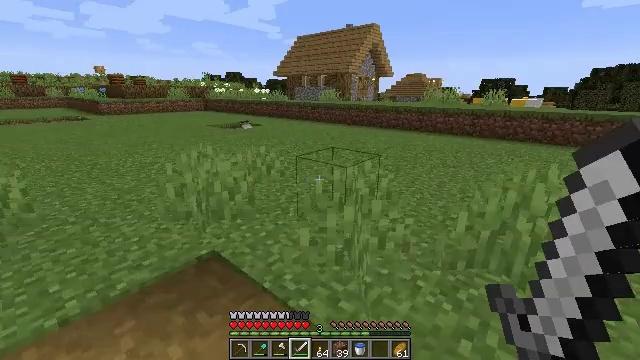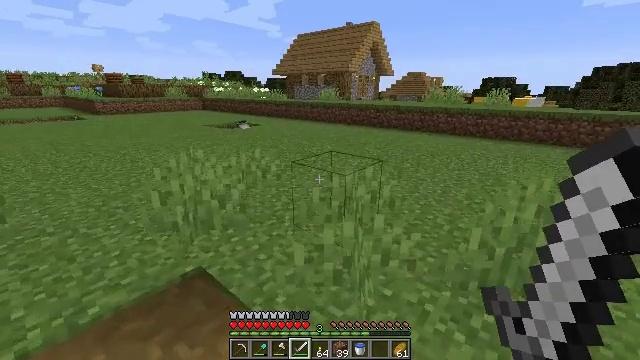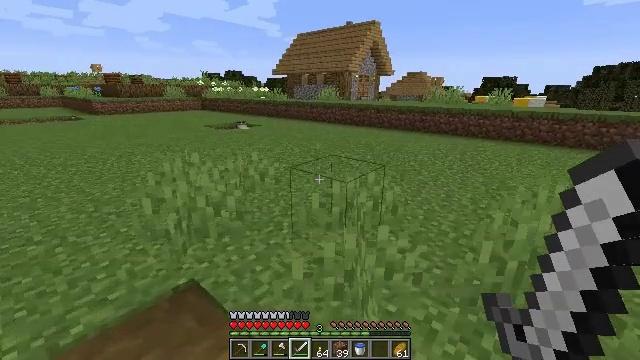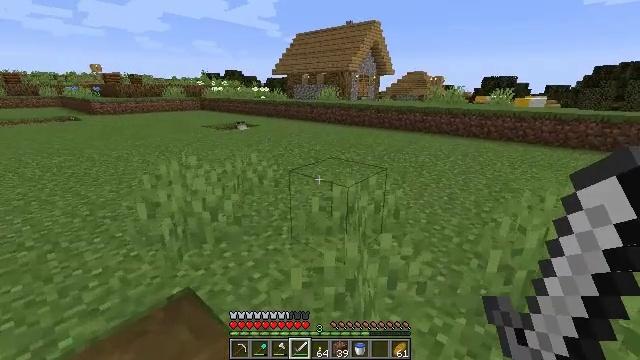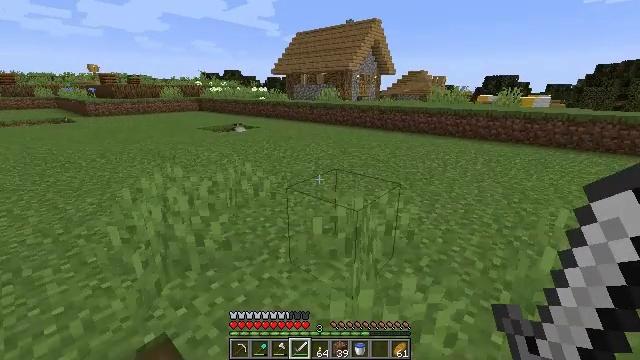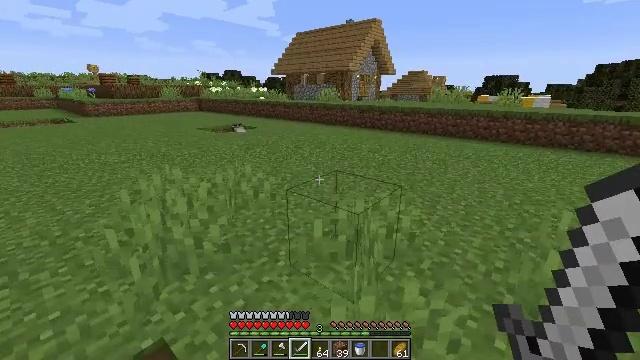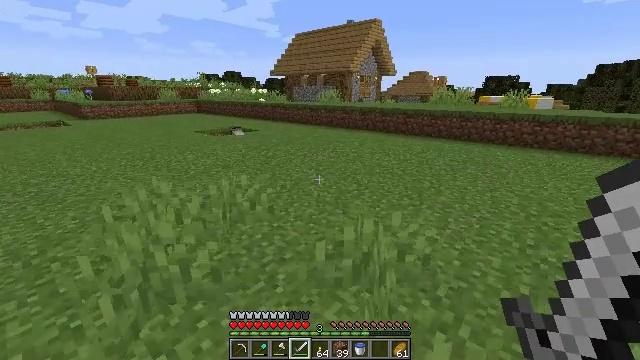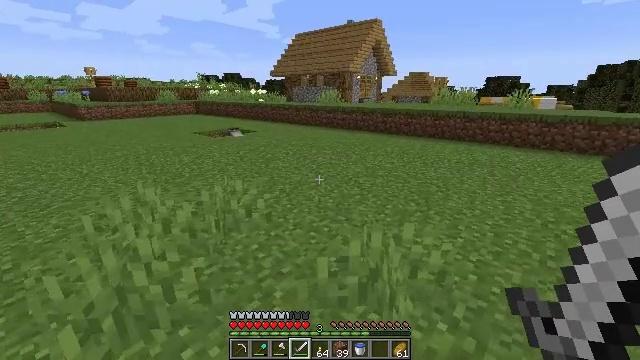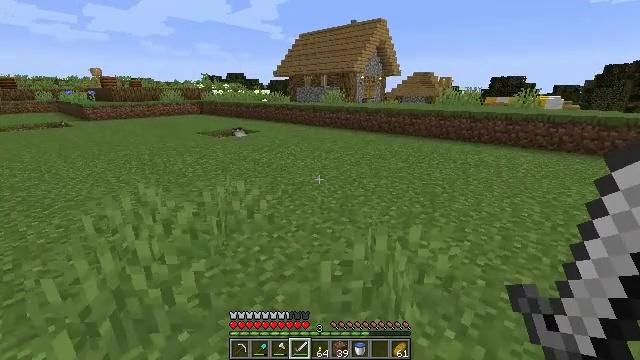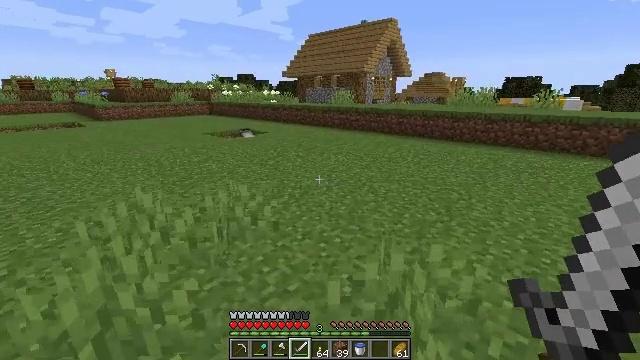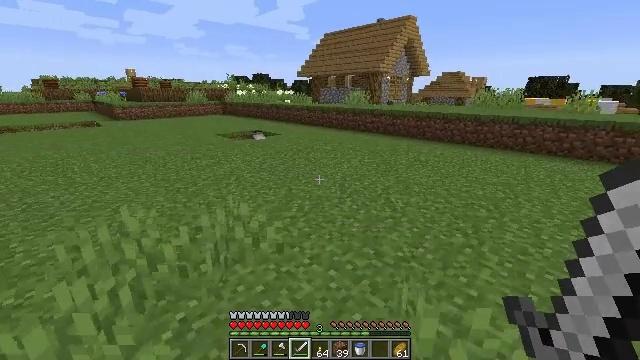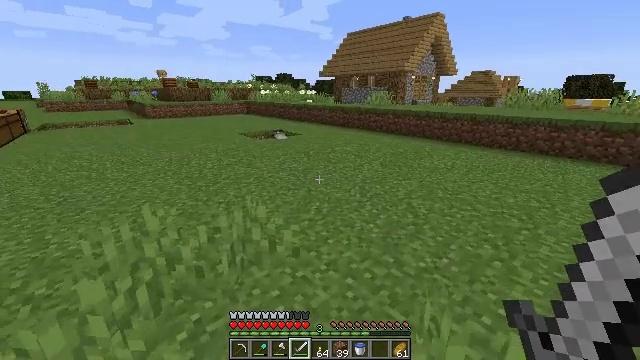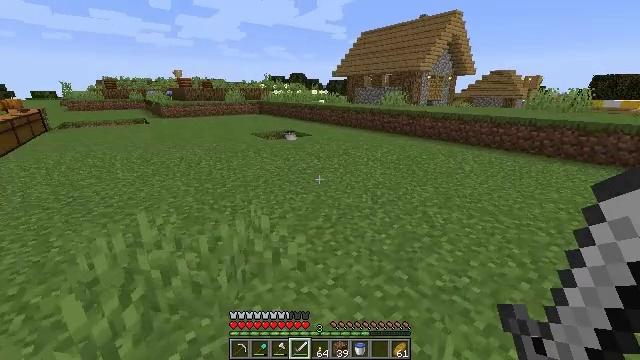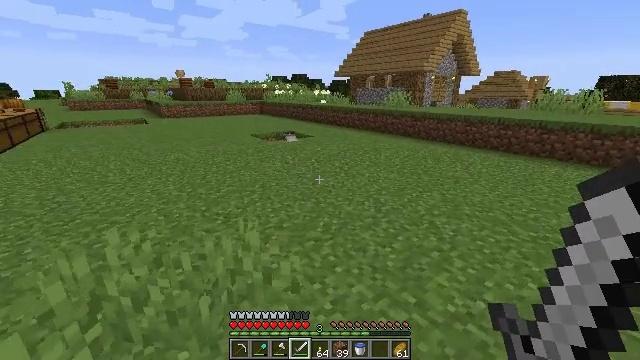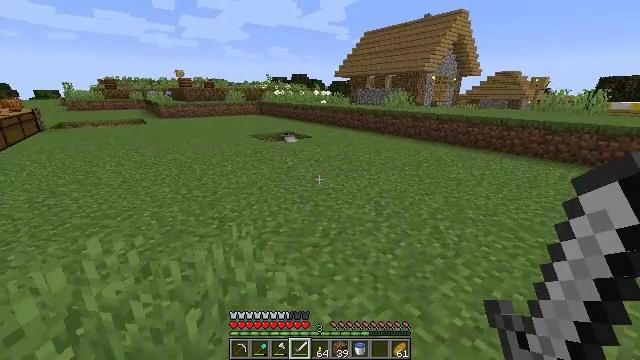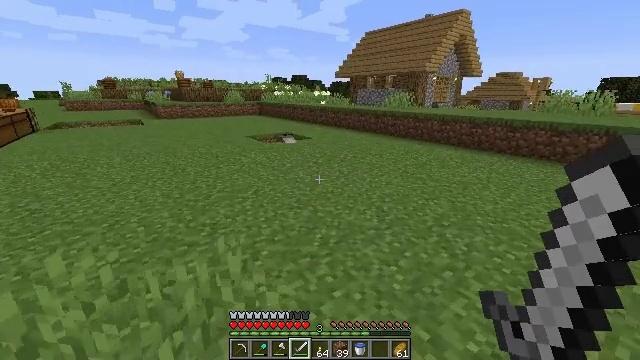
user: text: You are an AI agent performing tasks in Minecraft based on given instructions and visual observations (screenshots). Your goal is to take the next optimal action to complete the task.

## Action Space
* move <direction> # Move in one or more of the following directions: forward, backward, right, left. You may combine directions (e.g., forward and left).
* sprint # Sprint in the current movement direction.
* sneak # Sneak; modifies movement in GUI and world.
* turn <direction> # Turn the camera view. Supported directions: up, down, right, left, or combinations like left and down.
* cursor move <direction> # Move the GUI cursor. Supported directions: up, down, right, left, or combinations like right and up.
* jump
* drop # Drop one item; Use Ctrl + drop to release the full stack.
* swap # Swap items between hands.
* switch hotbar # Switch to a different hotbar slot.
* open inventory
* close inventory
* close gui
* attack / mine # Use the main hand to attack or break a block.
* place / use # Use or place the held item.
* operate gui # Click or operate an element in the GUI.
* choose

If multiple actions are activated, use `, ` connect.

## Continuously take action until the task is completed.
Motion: motion action
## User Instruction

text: Break the hay block to collect it.
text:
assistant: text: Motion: move forward
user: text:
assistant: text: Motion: move forward
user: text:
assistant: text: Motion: move forward
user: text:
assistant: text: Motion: move forward
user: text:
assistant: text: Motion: move forward
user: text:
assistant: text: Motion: move forward
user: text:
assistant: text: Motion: move forward
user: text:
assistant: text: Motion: move forward
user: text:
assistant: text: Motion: move forward, turn left
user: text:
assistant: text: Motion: move forward, turn left
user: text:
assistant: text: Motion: move forward, turn left
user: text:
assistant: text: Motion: move forward, turn left
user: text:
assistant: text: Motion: move forward
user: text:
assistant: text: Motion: move forward
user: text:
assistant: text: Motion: move forward
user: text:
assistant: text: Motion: move forward
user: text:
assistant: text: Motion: move forward
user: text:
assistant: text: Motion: move forward
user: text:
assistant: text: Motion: move forward
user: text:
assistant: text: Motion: move forward
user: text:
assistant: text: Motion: move forward
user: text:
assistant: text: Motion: move forward
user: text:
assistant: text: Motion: move forward
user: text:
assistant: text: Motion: move forward
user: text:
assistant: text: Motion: move forward
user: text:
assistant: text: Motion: move forward
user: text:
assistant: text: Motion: move forward
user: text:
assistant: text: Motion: move forward
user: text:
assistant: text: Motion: move forward
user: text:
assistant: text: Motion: move forward